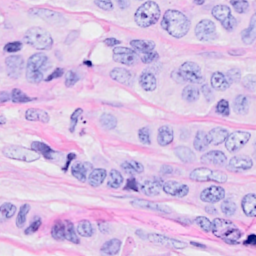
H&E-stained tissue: Breast